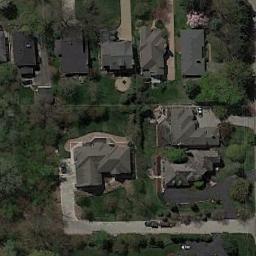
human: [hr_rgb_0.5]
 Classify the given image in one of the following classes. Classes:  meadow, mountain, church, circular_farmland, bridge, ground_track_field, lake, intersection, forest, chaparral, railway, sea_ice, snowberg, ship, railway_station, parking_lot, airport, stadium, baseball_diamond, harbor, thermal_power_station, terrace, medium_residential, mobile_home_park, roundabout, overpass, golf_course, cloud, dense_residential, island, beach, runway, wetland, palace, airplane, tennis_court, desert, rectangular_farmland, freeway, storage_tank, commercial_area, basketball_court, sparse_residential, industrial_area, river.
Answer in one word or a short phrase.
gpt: medium_residential